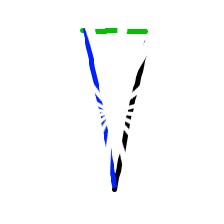
Shape: triangle